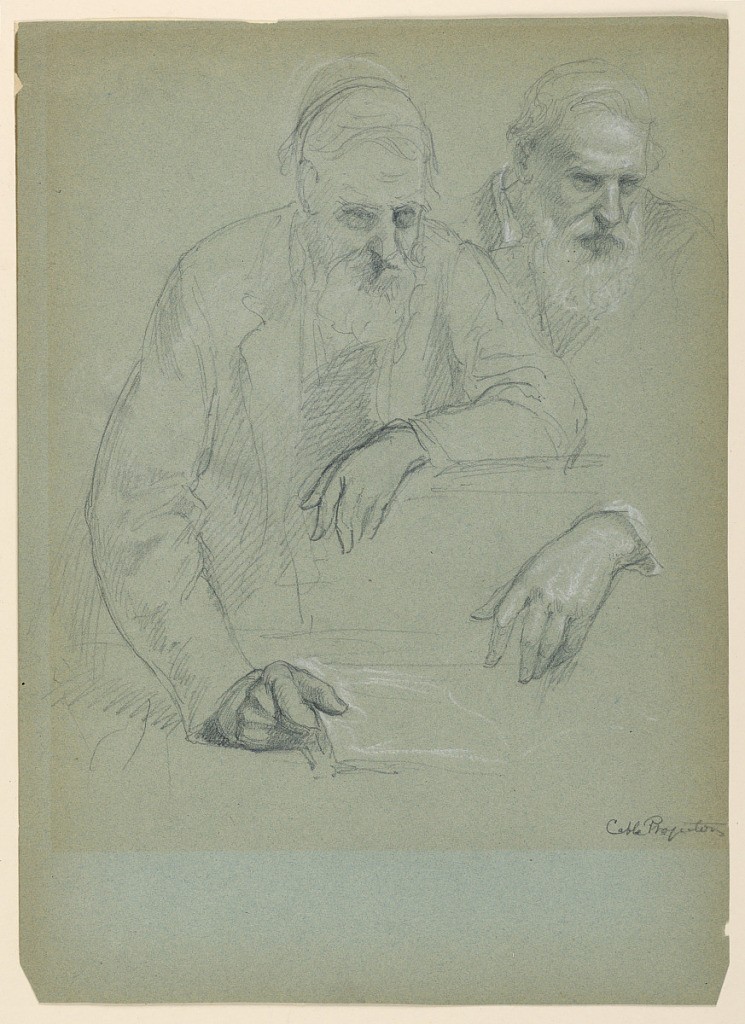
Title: Two Studies of Daniel Huntington for "The Atlantic Cable Projectors"
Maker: Daniel Huntington, American, 1816–1906
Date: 1894
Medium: Graphite, white chalk on blue-green wove paper
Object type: Drawing
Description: Self-portrait of the artist leaning forward towards a table, his gaze turned downward.  His left forearm rests on the back of a chair, while his right hand lifts papers on the table. Additional studies of head and left hand, at right.